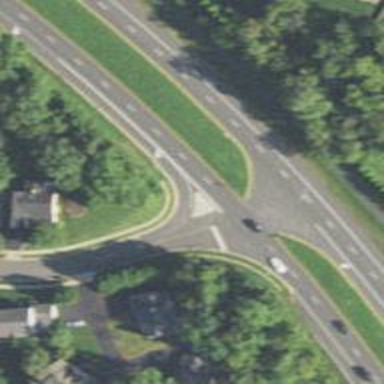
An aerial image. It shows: Trunk link road with asphalt surface.